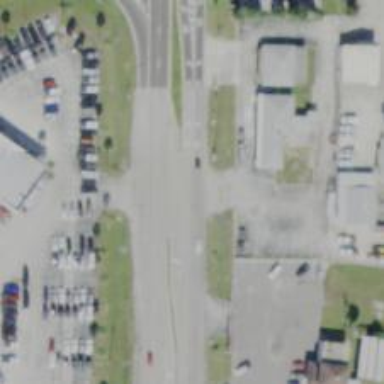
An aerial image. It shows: Trunk link road with asphalt surface.